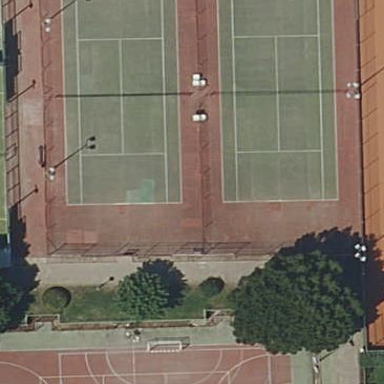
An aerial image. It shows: Tennis court on the leisure land pitch.